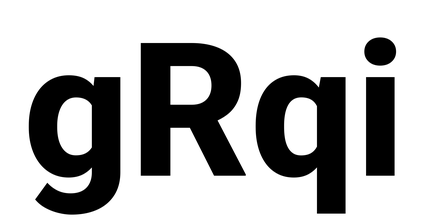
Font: Roboto_ExtraBold